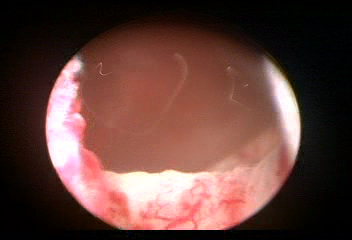
Modality: WLC
Class: Normal mucosa
Bladder cancer association: No